Question: I'm having an issue with certain letters and numbers being cutoff/clipped when saved to png. It does not happen if I view the plots within RStudio. It happens with other fonts too besides Palatino, e.g. Book Antiqua.
In the image below you can see that the 'e' is cut off when written vertically but not horizontally. Happens also to some of the tick labels. I have tried different image height/width combinations and it doesn't seem to change it. I checked if it is because the 'e's are at the end of words by putting them in the middle of words also, but seems to be a property of the character regardless of placement. I'm thinking it has something to do with par("cra") or one of those read-only parameters but haven't had success in finding a fix.
I know that I could likely avoid this by using 'ggplot2' but it is an old code relic and quite complicated to convert out of base plotting. Any suggestions for base plotting?
Windows 10, R 4.0.3, RStudio 1.3.1093
Thanks!
Reprex:
'''
png("650_800.png", type="cairo-png", width=650, height=800, family="Palatino Linotype")
plot(x=1,y=1)
mtext("Absoelute moistuere ", side=1, cex=1.2)
mtext("Absoelute moistuere ", side=2, cex=1.2)
mtext("Absoelute moistuere ", side=3, cex=1.2)
mtext("Absoelute moistuere ", side=4, cex=1.2)
dev.off()
'''

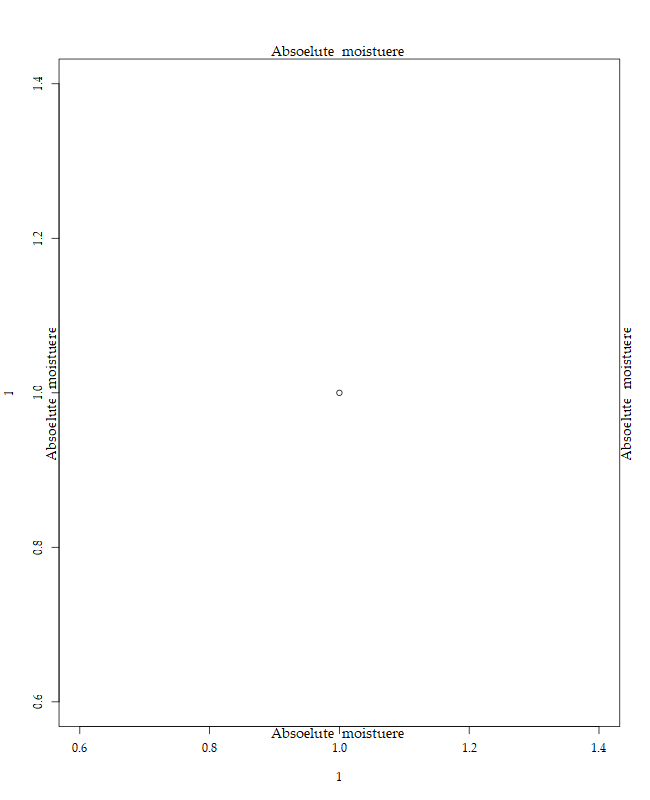
Answer: I think the problem comes from Cairo, it disappeared when using 'type="windows"':
'''
windowsFonts(Palatino = windowsFont("Palatino Linotype"))
png("650_800.png", type="windows", width=650, height=800, family="Palatino")
plot(x=1,y=1)
mtext("Absoelute moistuere ", side=1, cex=1.2)
mtext("Absoelute moistuere ", side=2, cex=1.2)
mtext("Absoelute moistuere ", side=3, cex=1.2)
mtext("Absoelute moistuere ", side=4, cex=1.2)
dev.off()
'''
<URL>